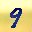
Label: 9